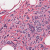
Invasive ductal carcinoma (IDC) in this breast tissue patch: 1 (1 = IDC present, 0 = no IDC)